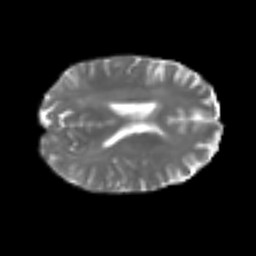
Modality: T2w
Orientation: axial
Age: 50
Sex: female
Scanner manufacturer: siemens
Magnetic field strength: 3 T
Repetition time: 4.999 s
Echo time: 0.07946 s